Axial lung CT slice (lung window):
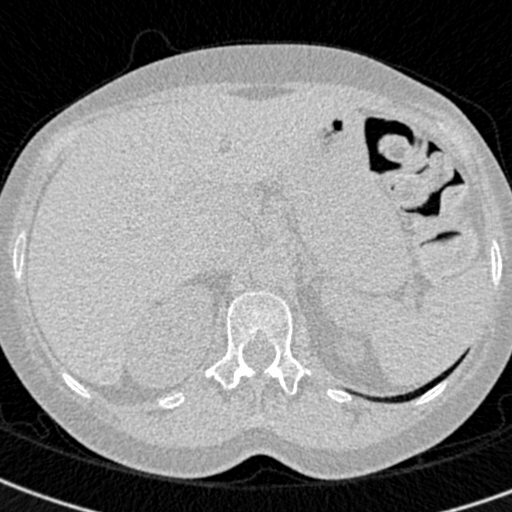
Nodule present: no